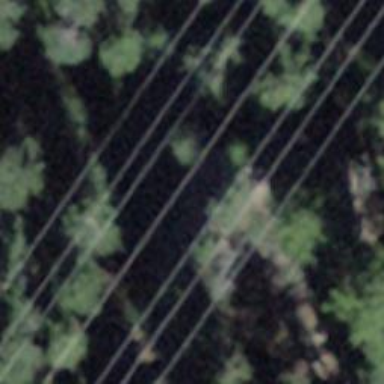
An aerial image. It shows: Power tower.